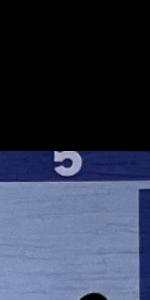
Label: Empty